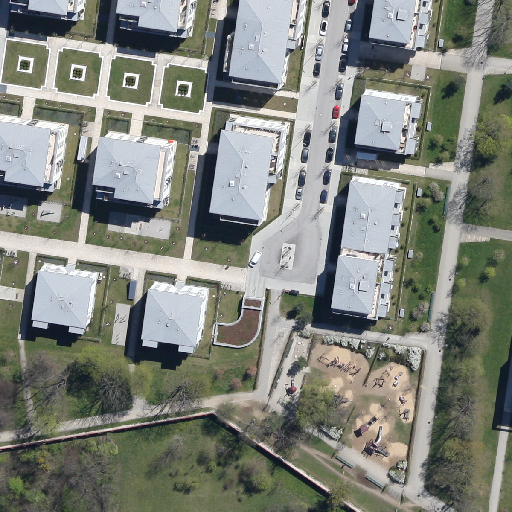
Referring expression: paved road